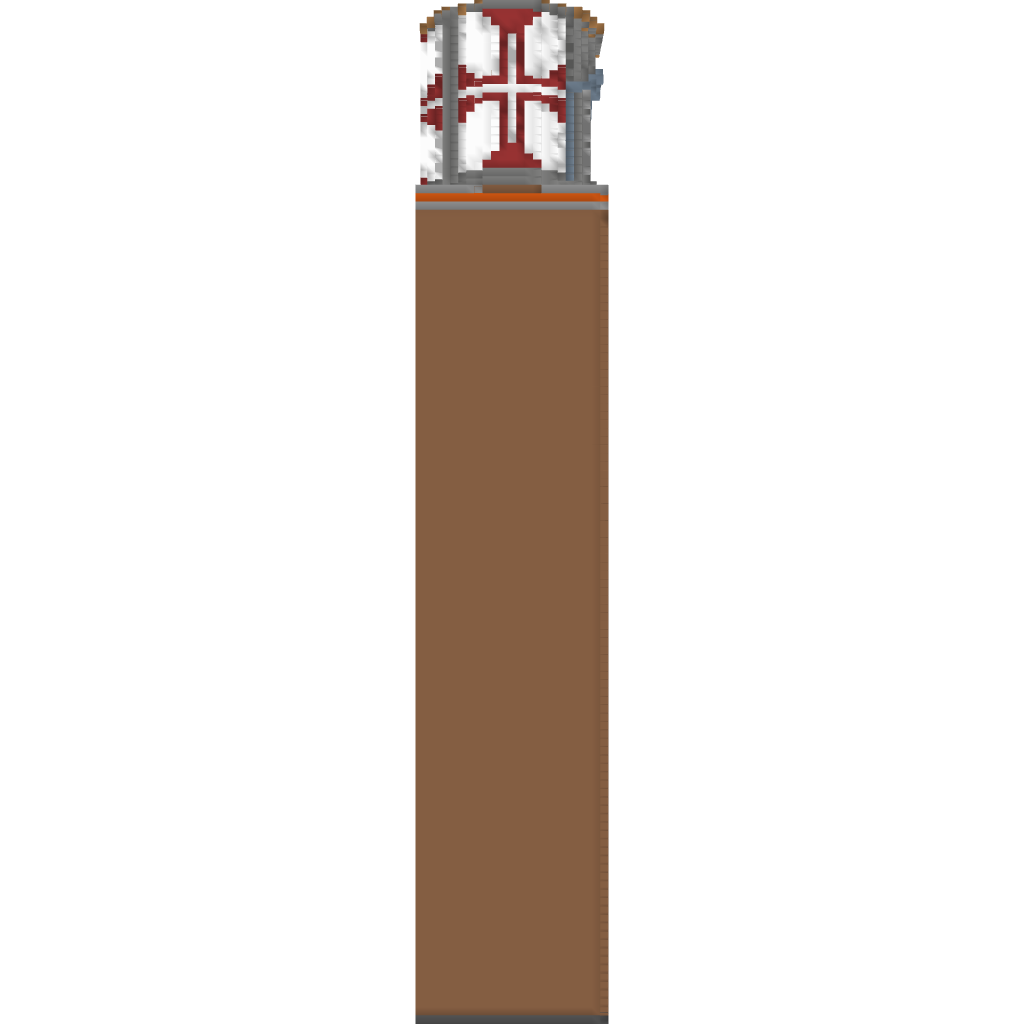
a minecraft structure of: Little Spawn